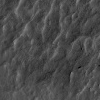
Atmospheric dust classification: not_dusty